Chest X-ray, AP view. Patient: 25 years old, sex M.
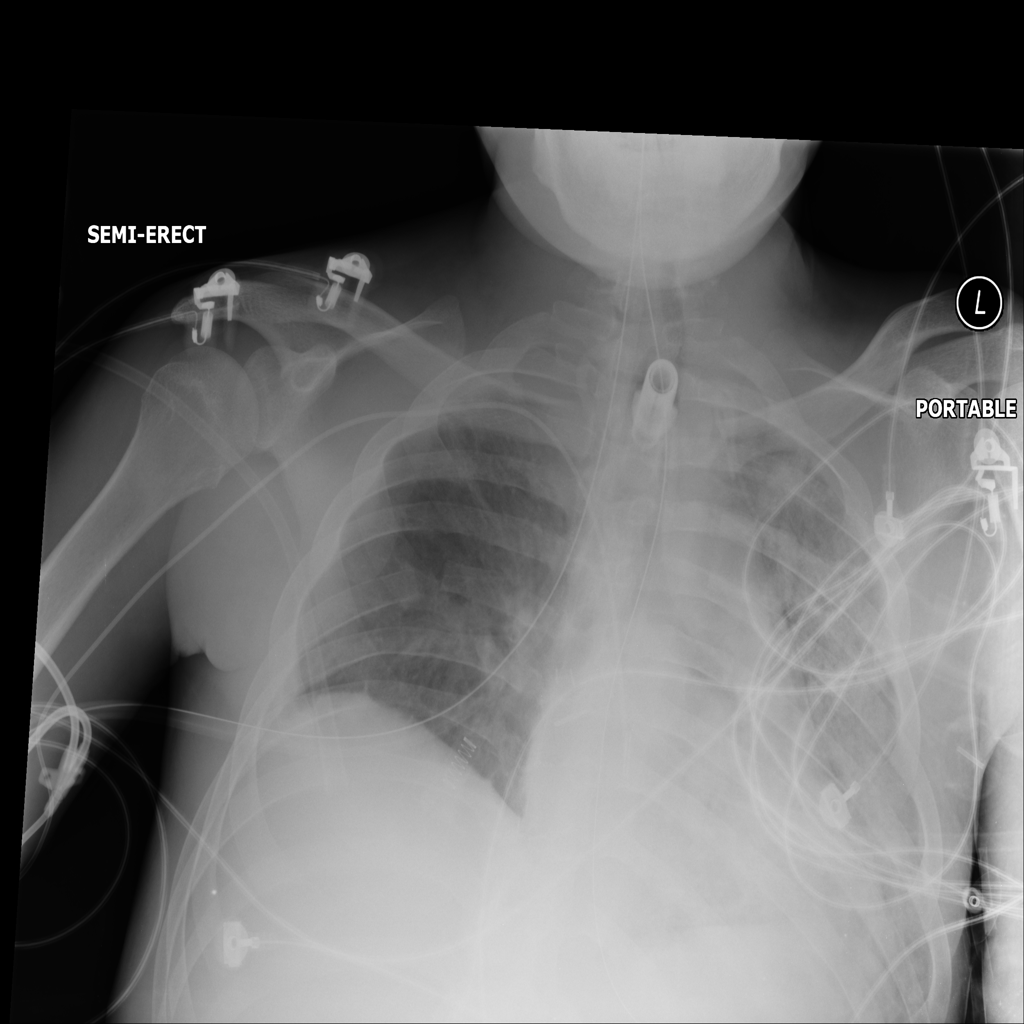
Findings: Infiltration